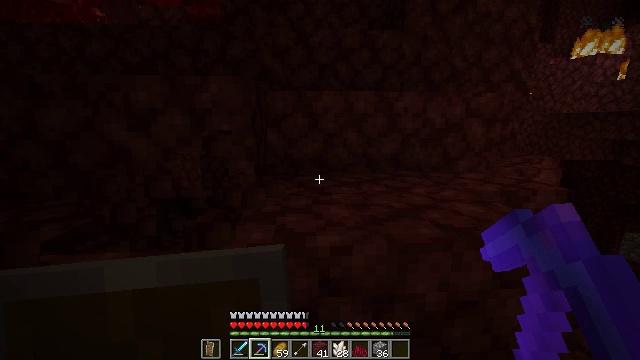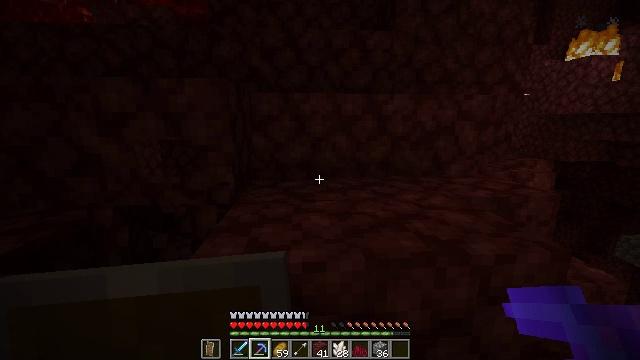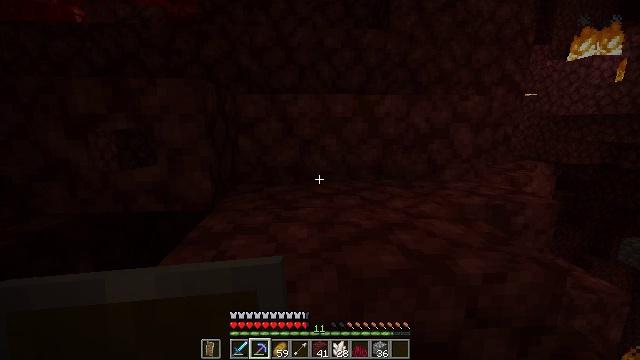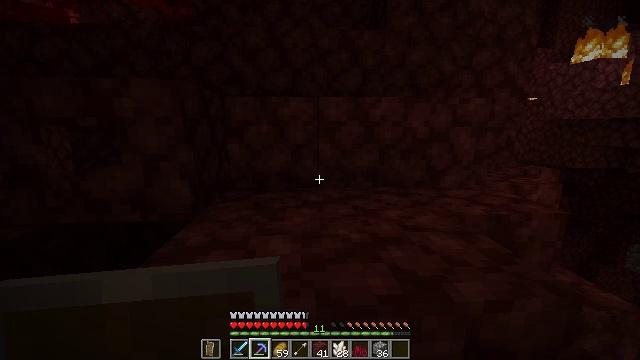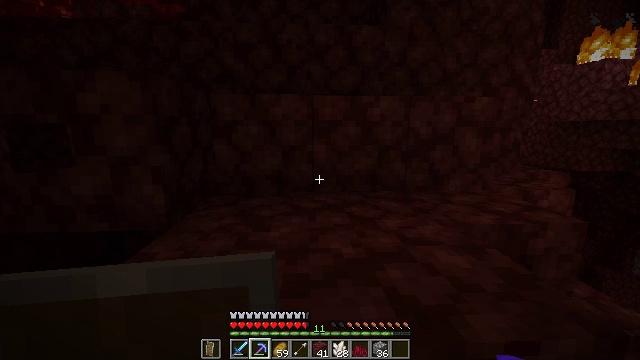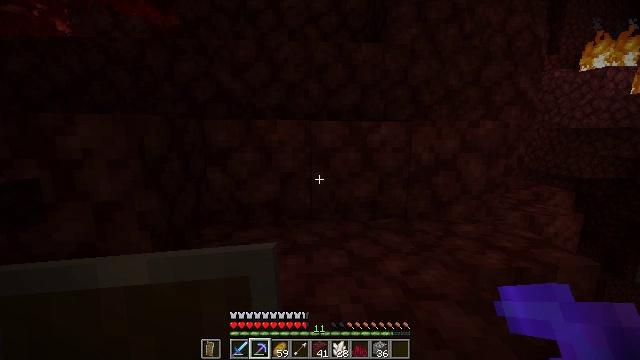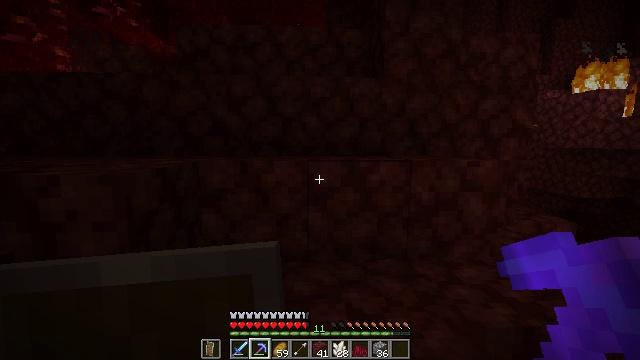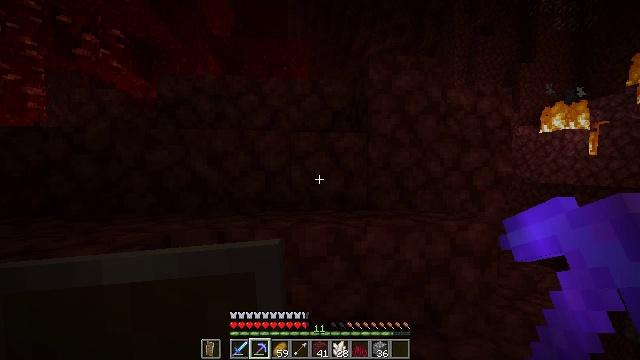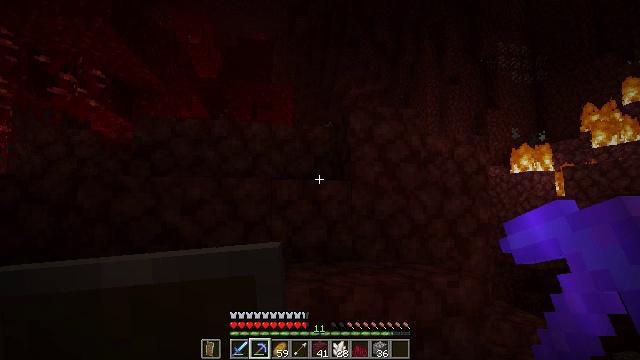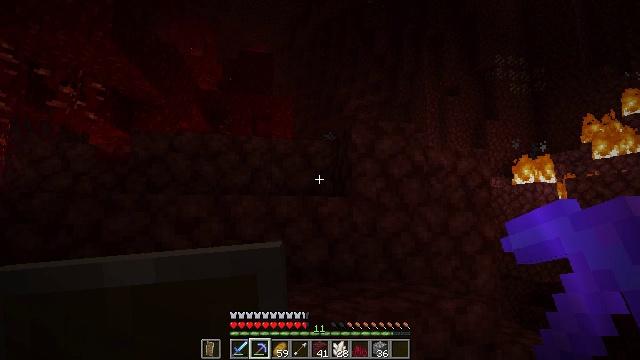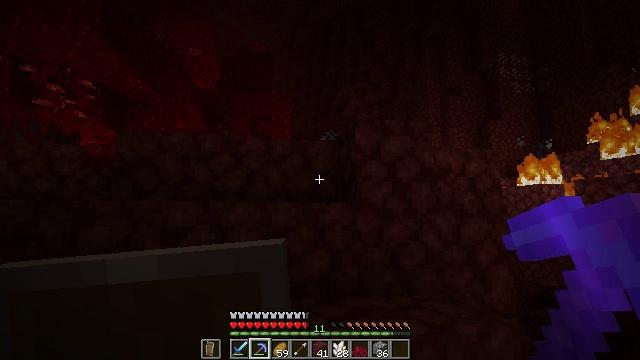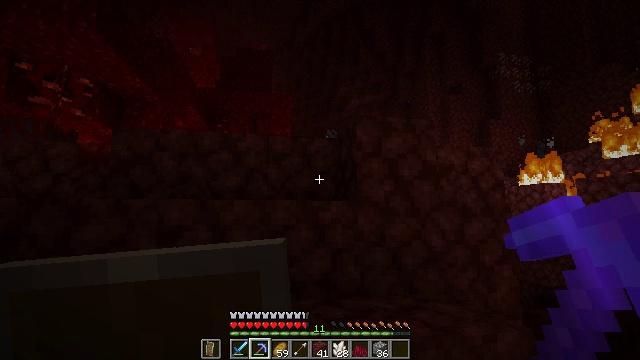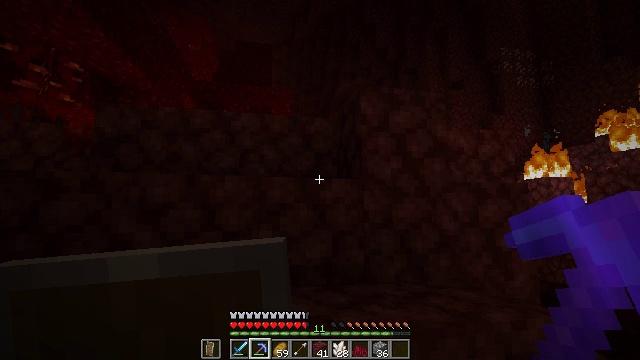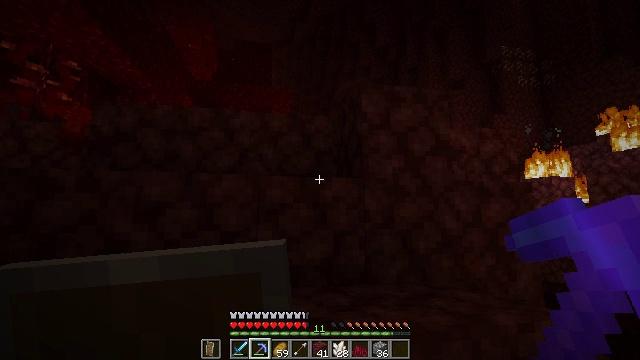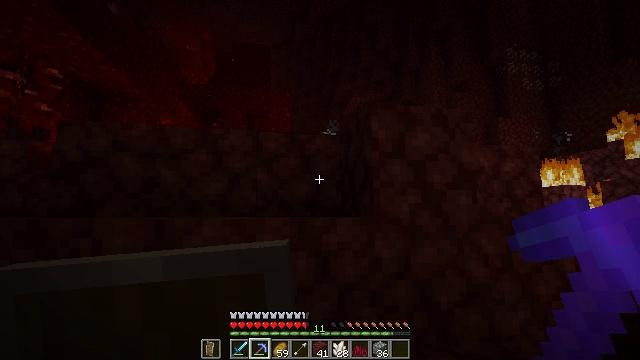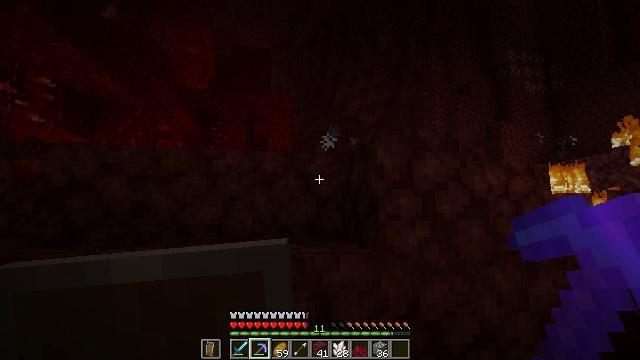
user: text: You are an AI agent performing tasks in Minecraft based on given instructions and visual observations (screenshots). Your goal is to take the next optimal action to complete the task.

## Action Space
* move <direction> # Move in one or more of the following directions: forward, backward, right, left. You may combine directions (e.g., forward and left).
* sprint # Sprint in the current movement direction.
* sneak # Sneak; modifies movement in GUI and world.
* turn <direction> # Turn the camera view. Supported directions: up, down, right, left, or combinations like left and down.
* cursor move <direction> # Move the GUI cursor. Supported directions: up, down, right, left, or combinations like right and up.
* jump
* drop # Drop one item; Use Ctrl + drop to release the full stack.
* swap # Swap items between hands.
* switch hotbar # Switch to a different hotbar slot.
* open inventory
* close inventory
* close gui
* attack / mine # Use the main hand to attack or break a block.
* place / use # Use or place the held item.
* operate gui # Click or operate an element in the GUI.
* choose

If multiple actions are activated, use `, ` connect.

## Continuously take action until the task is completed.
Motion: motion action
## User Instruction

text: Put out the fire.
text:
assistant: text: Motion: move forward and move right
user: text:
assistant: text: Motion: move forward and move right
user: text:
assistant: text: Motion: move forward
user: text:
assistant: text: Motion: move forward
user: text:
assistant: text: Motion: move forward, jump
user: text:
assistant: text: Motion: move forward, turn up, jump
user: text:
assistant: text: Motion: move forward, turn right and up, jump
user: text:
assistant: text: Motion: move forward, turn right and up, jump
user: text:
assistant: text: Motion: move forward, turn up
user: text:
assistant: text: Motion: move forward
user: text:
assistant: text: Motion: move forward
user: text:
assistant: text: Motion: move forward, jump
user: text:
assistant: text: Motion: move forward, jump
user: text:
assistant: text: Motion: move forward, jump
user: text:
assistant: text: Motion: move forward and move left, jump
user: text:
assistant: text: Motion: move forward and move left, turn right, jump
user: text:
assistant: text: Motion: move forward and move left, turn right, jump
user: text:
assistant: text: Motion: move forward and move left, jump
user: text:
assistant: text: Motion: move forward and move left, jump
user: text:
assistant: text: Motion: move forward and move left, jump
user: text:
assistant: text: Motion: move forward, jump
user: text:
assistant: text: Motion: move forward, jump
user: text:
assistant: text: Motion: move forward, jump
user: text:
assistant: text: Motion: move forward, jump
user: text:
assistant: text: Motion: move forward, jump
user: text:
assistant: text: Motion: move forward, turn down, jump
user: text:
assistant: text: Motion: move forward, turn left and down, jump
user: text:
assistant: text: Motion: move forward, turn left and down, jump
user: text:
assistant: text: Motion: move forward and move left, jump
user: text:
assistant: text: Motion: move forward and move left, jump